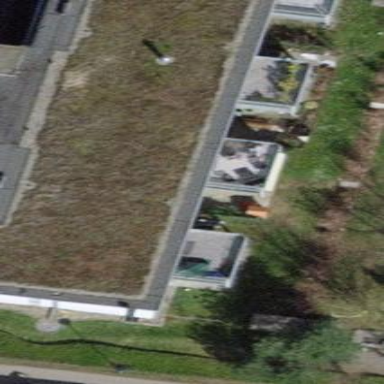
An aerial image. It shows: Image showing building with apartments.